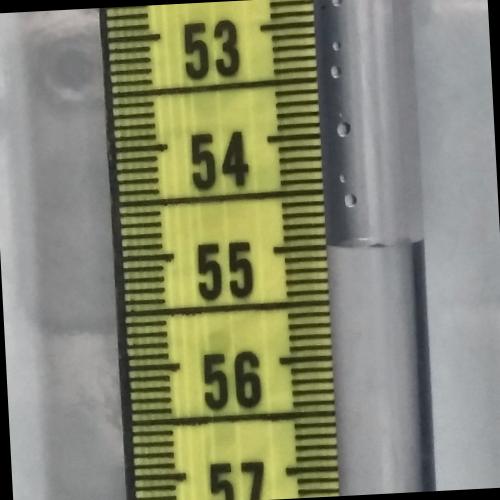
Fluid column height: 55.0 cm